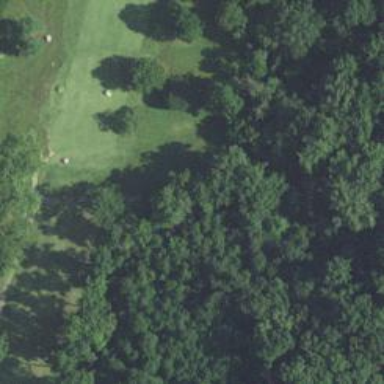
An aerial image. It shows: Grassy area designated as golf fairway.